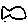
Label: fish